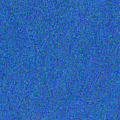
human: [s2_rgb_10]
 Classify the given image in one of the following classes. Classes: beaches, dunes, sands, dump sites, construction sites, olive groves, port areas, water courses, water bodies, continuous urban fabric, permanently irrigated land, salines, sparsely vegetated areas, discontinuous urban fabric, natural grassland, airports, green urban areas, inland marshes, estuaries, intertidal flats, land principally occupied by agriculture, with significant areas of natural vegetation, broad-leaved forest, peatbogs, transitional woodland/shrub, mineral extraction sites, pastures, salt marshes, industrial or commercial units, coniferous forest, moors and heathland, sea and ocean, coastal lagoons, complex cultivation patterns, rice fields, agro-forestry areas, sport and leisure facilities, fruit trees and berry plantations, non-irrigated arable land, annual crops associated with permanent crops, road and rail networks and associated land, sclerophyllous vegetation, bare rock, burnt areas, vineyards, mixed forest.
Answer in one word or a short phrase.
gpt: sea and ocean